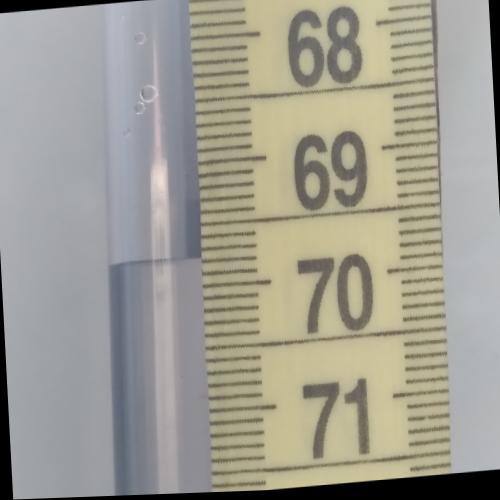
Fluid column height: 69.8 cm